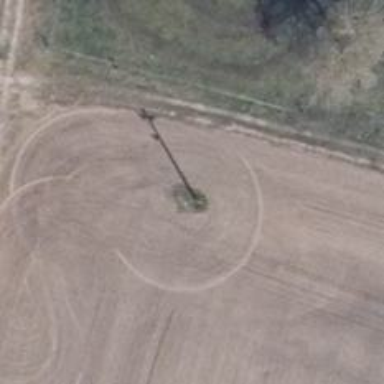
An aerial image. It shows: Power pole.